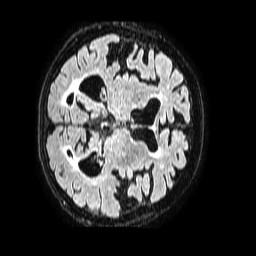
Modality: FLAIR
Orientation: axial
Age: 83
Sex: female
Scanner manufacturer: philips
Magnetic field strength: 1.5 T
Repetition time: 4.8 s
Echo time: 0.3 s